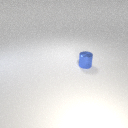
small blue metal cylinder